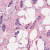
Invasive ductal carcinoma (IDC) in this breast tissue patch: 1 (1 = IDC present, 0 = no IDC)